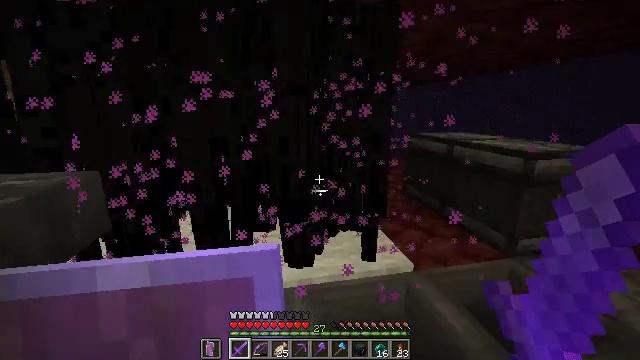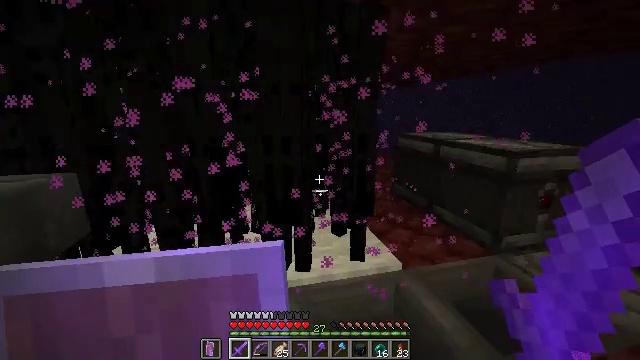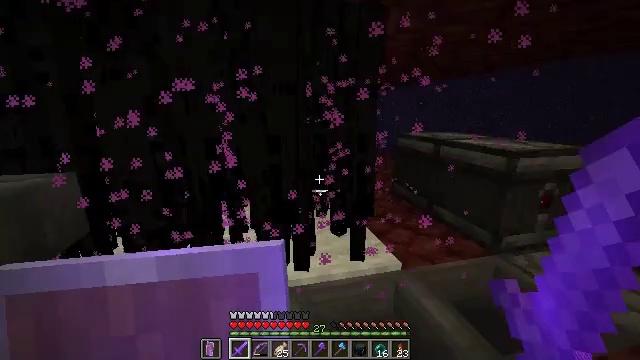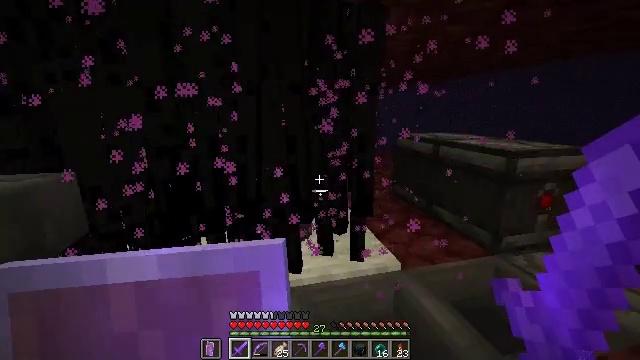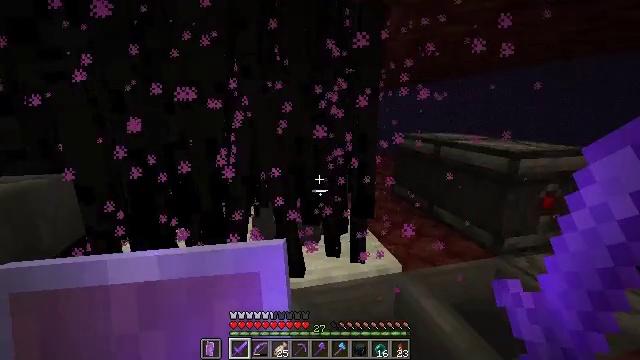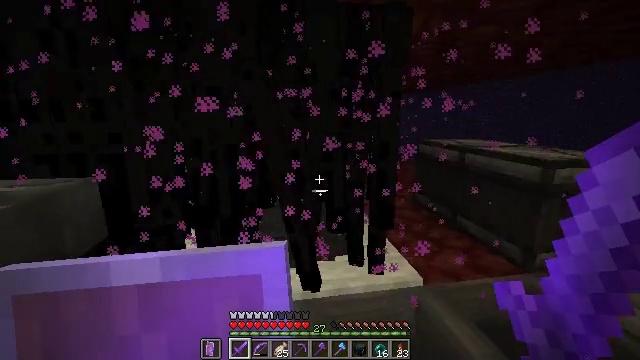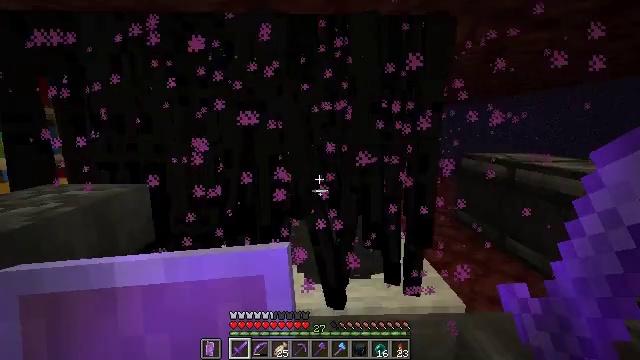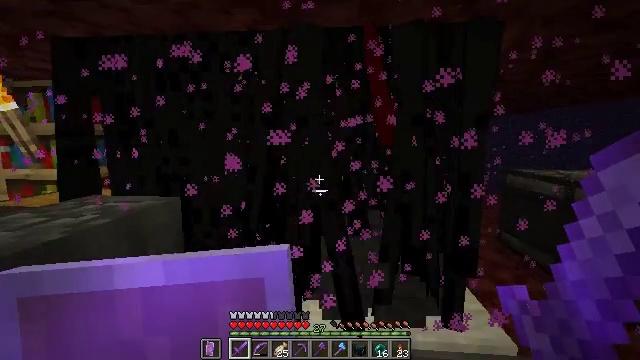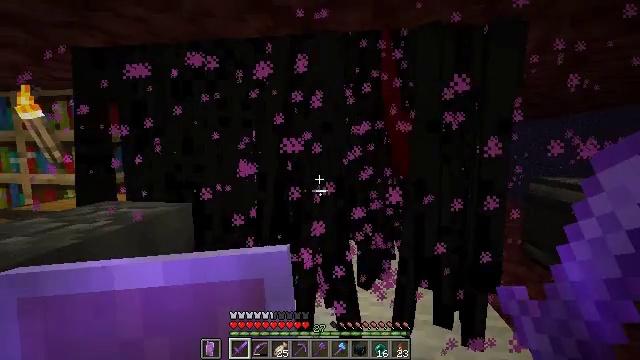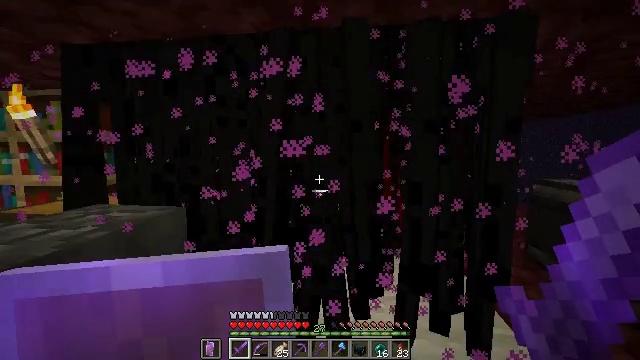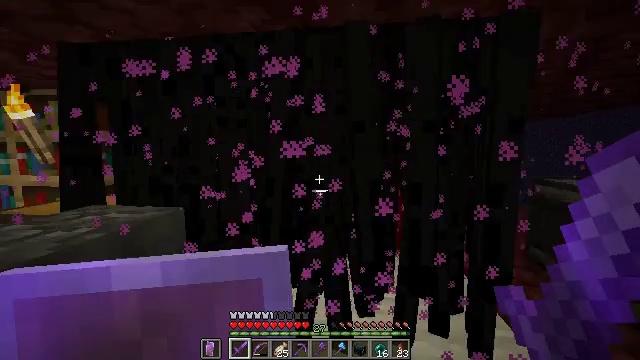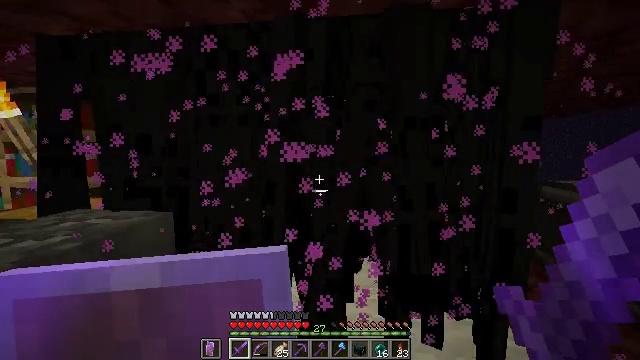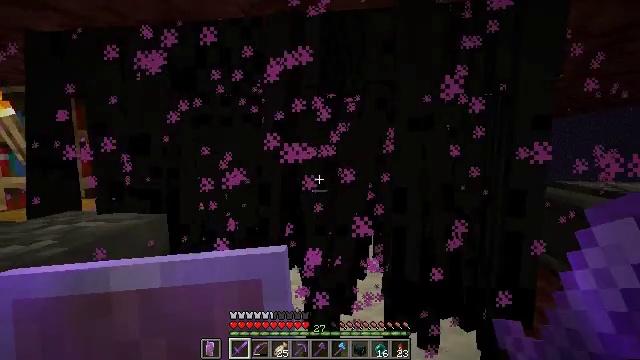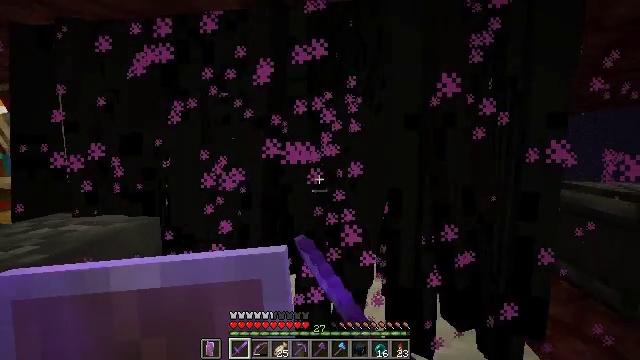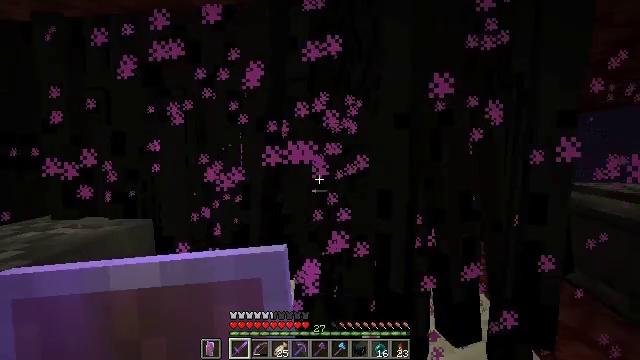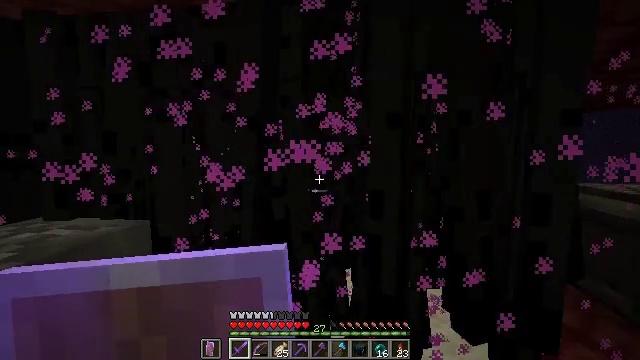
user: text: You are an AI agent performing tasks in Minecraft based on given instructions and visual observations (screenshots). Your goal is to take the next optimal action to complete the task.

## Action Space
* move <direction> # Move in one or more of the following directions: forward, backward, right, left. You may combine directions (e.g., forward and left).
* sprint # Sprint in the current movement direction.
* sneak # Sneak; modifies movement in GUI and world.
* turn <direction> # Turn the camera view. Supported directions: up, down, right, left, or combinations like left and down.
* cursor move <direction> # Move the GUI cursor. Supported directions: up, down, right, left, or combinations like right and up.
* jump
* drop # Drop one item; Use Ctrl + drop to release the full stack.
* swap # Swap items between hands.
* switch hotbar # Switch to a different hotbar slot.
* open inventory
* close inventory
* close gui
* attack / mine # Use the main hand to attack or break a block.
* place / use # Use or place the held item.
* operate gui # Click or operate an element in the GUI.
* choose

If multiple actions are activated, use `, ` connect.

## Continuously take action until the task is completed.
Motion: motion action
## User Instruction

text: Kill an enderman.
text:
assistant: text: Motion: sneak, turn right
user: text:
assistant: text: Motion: sneak
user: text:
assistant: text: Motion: sneak
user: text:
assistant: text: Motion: move forward, sneak
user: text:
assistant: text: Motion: move forward, sneak, turn left and up
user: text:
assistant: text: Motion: move forward, sneak, turn left and up
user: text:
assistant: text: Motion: move forward, sneak, turn left and up
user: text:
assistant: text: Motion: move forward, sneak, turn left and up
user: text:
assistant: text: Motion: move forward, sneak
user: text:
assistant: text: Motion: move forward, sneak
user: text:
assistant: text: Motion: move forward, sneak
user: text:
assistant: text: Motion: move forward, sneak, attack / mine
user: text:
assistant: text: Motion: move forward, sneak, attack / mine
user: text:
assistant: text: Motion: sneak, attack / mine
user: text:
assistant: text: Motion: sneak, attack / mine
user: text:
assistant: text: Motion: sneak, turn down, attack / mine
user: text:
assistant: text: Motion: sneak, turn right and down
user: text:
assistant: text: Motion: move left, sneak
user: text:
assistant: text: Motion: move left, sneak
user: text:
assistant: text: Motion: move left, sneak
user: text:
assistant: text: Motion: sneak
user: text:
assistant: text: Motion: sneak
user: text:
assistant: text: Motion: sneak, turn left and up
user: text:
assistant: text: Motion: move forward, sneak, turn left and up
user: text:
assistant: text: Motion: move forward, sneak
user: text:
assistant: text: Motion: move forward, sneak
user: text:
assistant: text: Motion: move forward, sneak
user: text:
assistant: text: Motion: move forward, sneak
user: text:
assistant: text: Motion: move forward, sneak, turn right and up
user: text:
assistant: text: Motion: move forward, sneak, turn right